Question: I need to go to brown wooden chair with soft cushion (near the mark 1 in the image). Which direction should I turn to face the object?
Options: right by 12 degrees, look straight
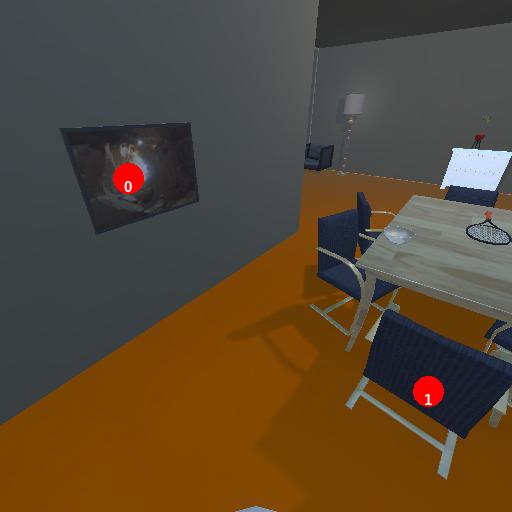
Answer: right by 12 degrees